Question: The default behavior when you drop something from your desktop to a textarea is that you will see the path to the image at the position where you dropped it. My end goal is to convert the local image as base64 and insert it at the drop position within the text. To accomplish this I like to start to insert text at the drop position.
But when I use 'document.execCommand('insertHTML',null','<b>Some Text</b>');' it will insert it at the position where my cursor was when I dragged the image in there, but it will insert it at the position my cursor was before I began dragging. Does anyone know how to insert the text at the drop position?
I created a fiddler at: <URL> Try and drag a local image file from your desktop into the text.

Thanks to Julien helping me in the right direction, I created the following snippet:
<URL>
This will allow you to drop an image from your desktop into the text and move it around.
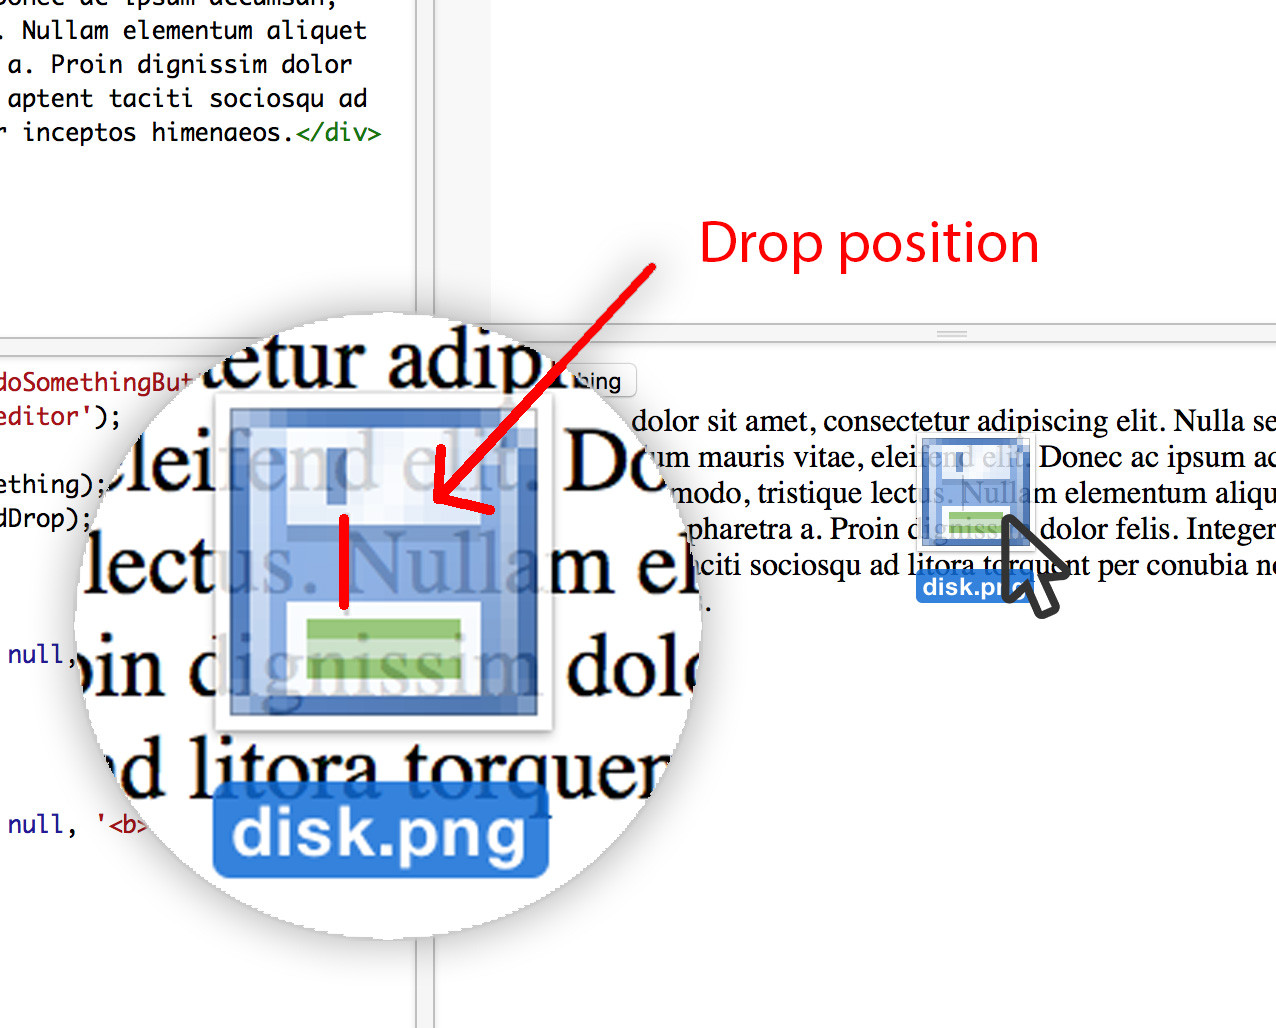
Answer: You can set the caret from your mouse position.
See <URL>
Didn't try it on IE, but this seems to work on Chrome/Firefox:
'''
function userDidDrop(event) {
event.preventDefault();
if (document.caretRangeFromPoint) { //Chrome
range = document.caretRangeFromPoint(event.clientX, event.clientY);
} else if (document.caretPositionFromPoint) {//Firefox
rangePos = document.caretPositionFromPoint(event.clientX, event.clientY);
range = document.createRange();
range.setStart(rangePos.offsetNode, rangePos.offset);
range.collapse(true);
} else if (document.body.createTextRange) {//IE
var range = document.body.createTextRange();
range.moveToPoint(event.clientX, event.clientY);
range.select();
}
window.getSelection().removeAllRanges()
window.getSelection().addRange(range)
document.execCommand('insertHTML', null, '<b>Drop</b>');
}
'''
<URL>